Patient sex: M
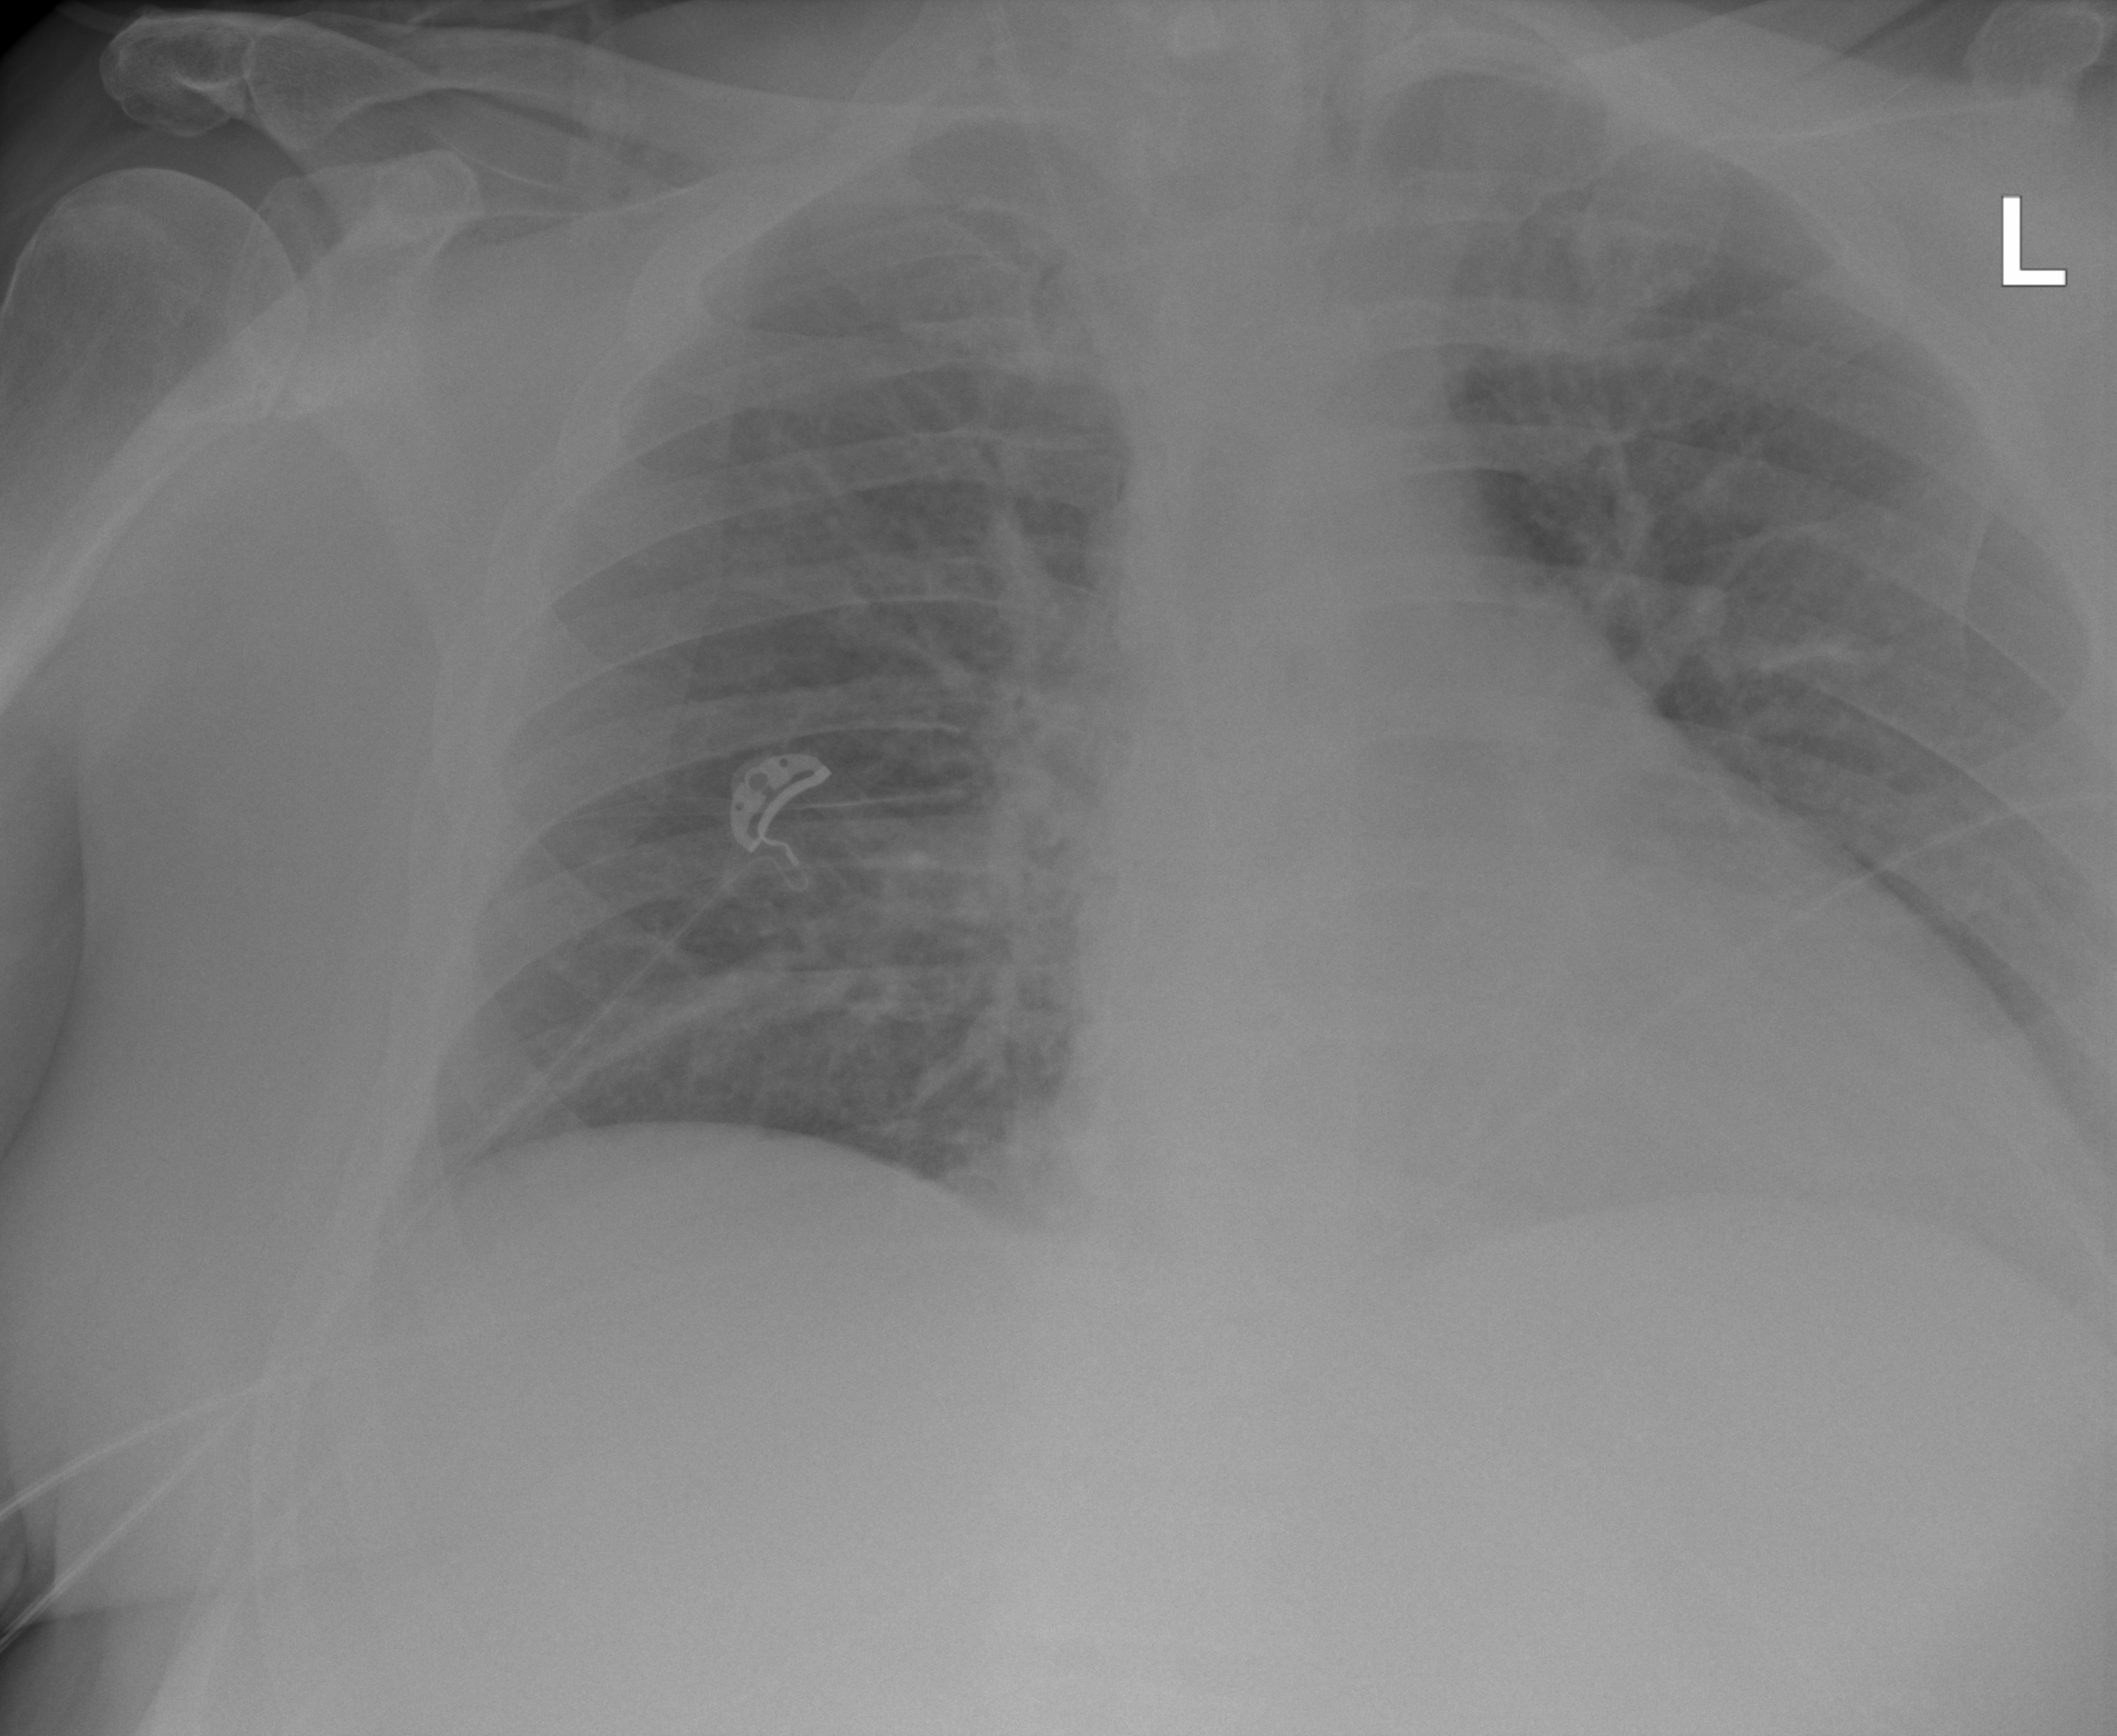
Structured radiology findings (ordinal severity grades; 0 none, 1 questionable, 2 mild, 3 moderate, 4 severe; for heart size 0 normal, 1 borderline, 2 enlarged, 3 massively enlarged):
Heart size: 2
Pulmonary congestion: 2
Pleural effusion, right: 2
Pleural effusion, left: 0
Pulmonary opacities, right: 0
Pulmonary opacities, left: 0
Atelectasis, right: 0
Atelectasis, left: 0